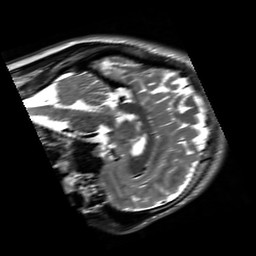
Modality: T2w
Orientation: sagittal
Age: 20
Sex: male
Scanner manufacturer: siemens
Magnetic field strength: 3 T
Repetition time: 8.53 s
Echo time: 0.091 s